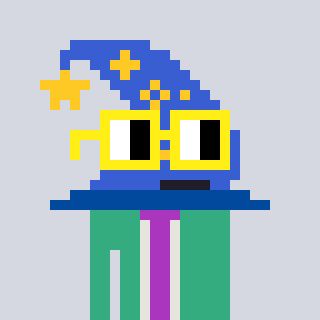
a pixel art character with square yellow glasses, a wizard hat-shaped head and a teal-colored body on a cool background